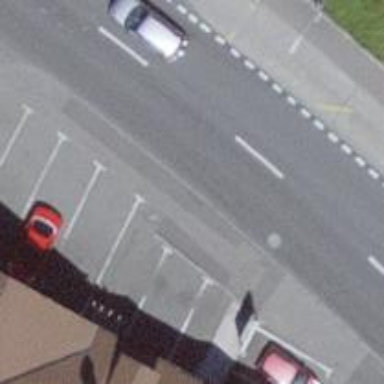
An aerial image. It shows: Bus stop with designated stop position for public transport.